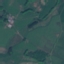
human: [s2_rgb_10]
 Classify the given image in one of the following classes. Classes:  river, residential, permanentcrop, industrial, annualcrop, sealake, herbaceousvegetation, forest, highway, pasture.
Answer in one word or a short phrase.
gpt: Pasture